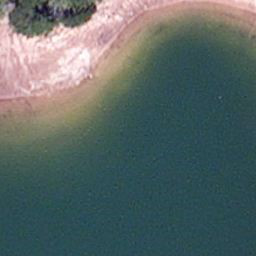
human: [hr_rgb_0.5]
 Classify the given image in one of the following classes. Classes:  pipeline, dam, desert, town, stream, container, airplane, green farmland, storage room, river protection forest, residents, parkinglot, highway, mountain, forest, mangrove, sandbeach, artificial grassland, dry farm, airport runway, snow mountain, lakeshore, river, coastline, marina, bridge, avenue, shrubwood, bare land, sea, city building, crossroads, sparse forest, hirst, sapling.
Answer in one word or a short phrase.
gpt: lakeshore